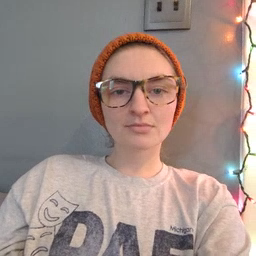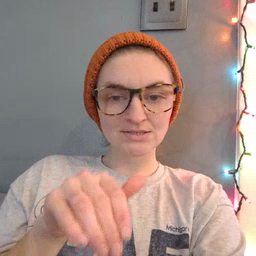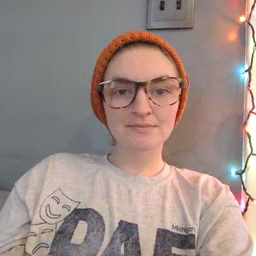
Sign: night